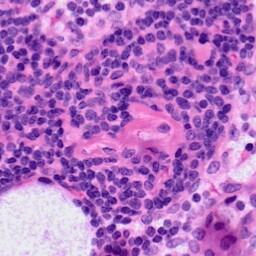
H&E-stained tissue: LymphNode